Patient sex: M
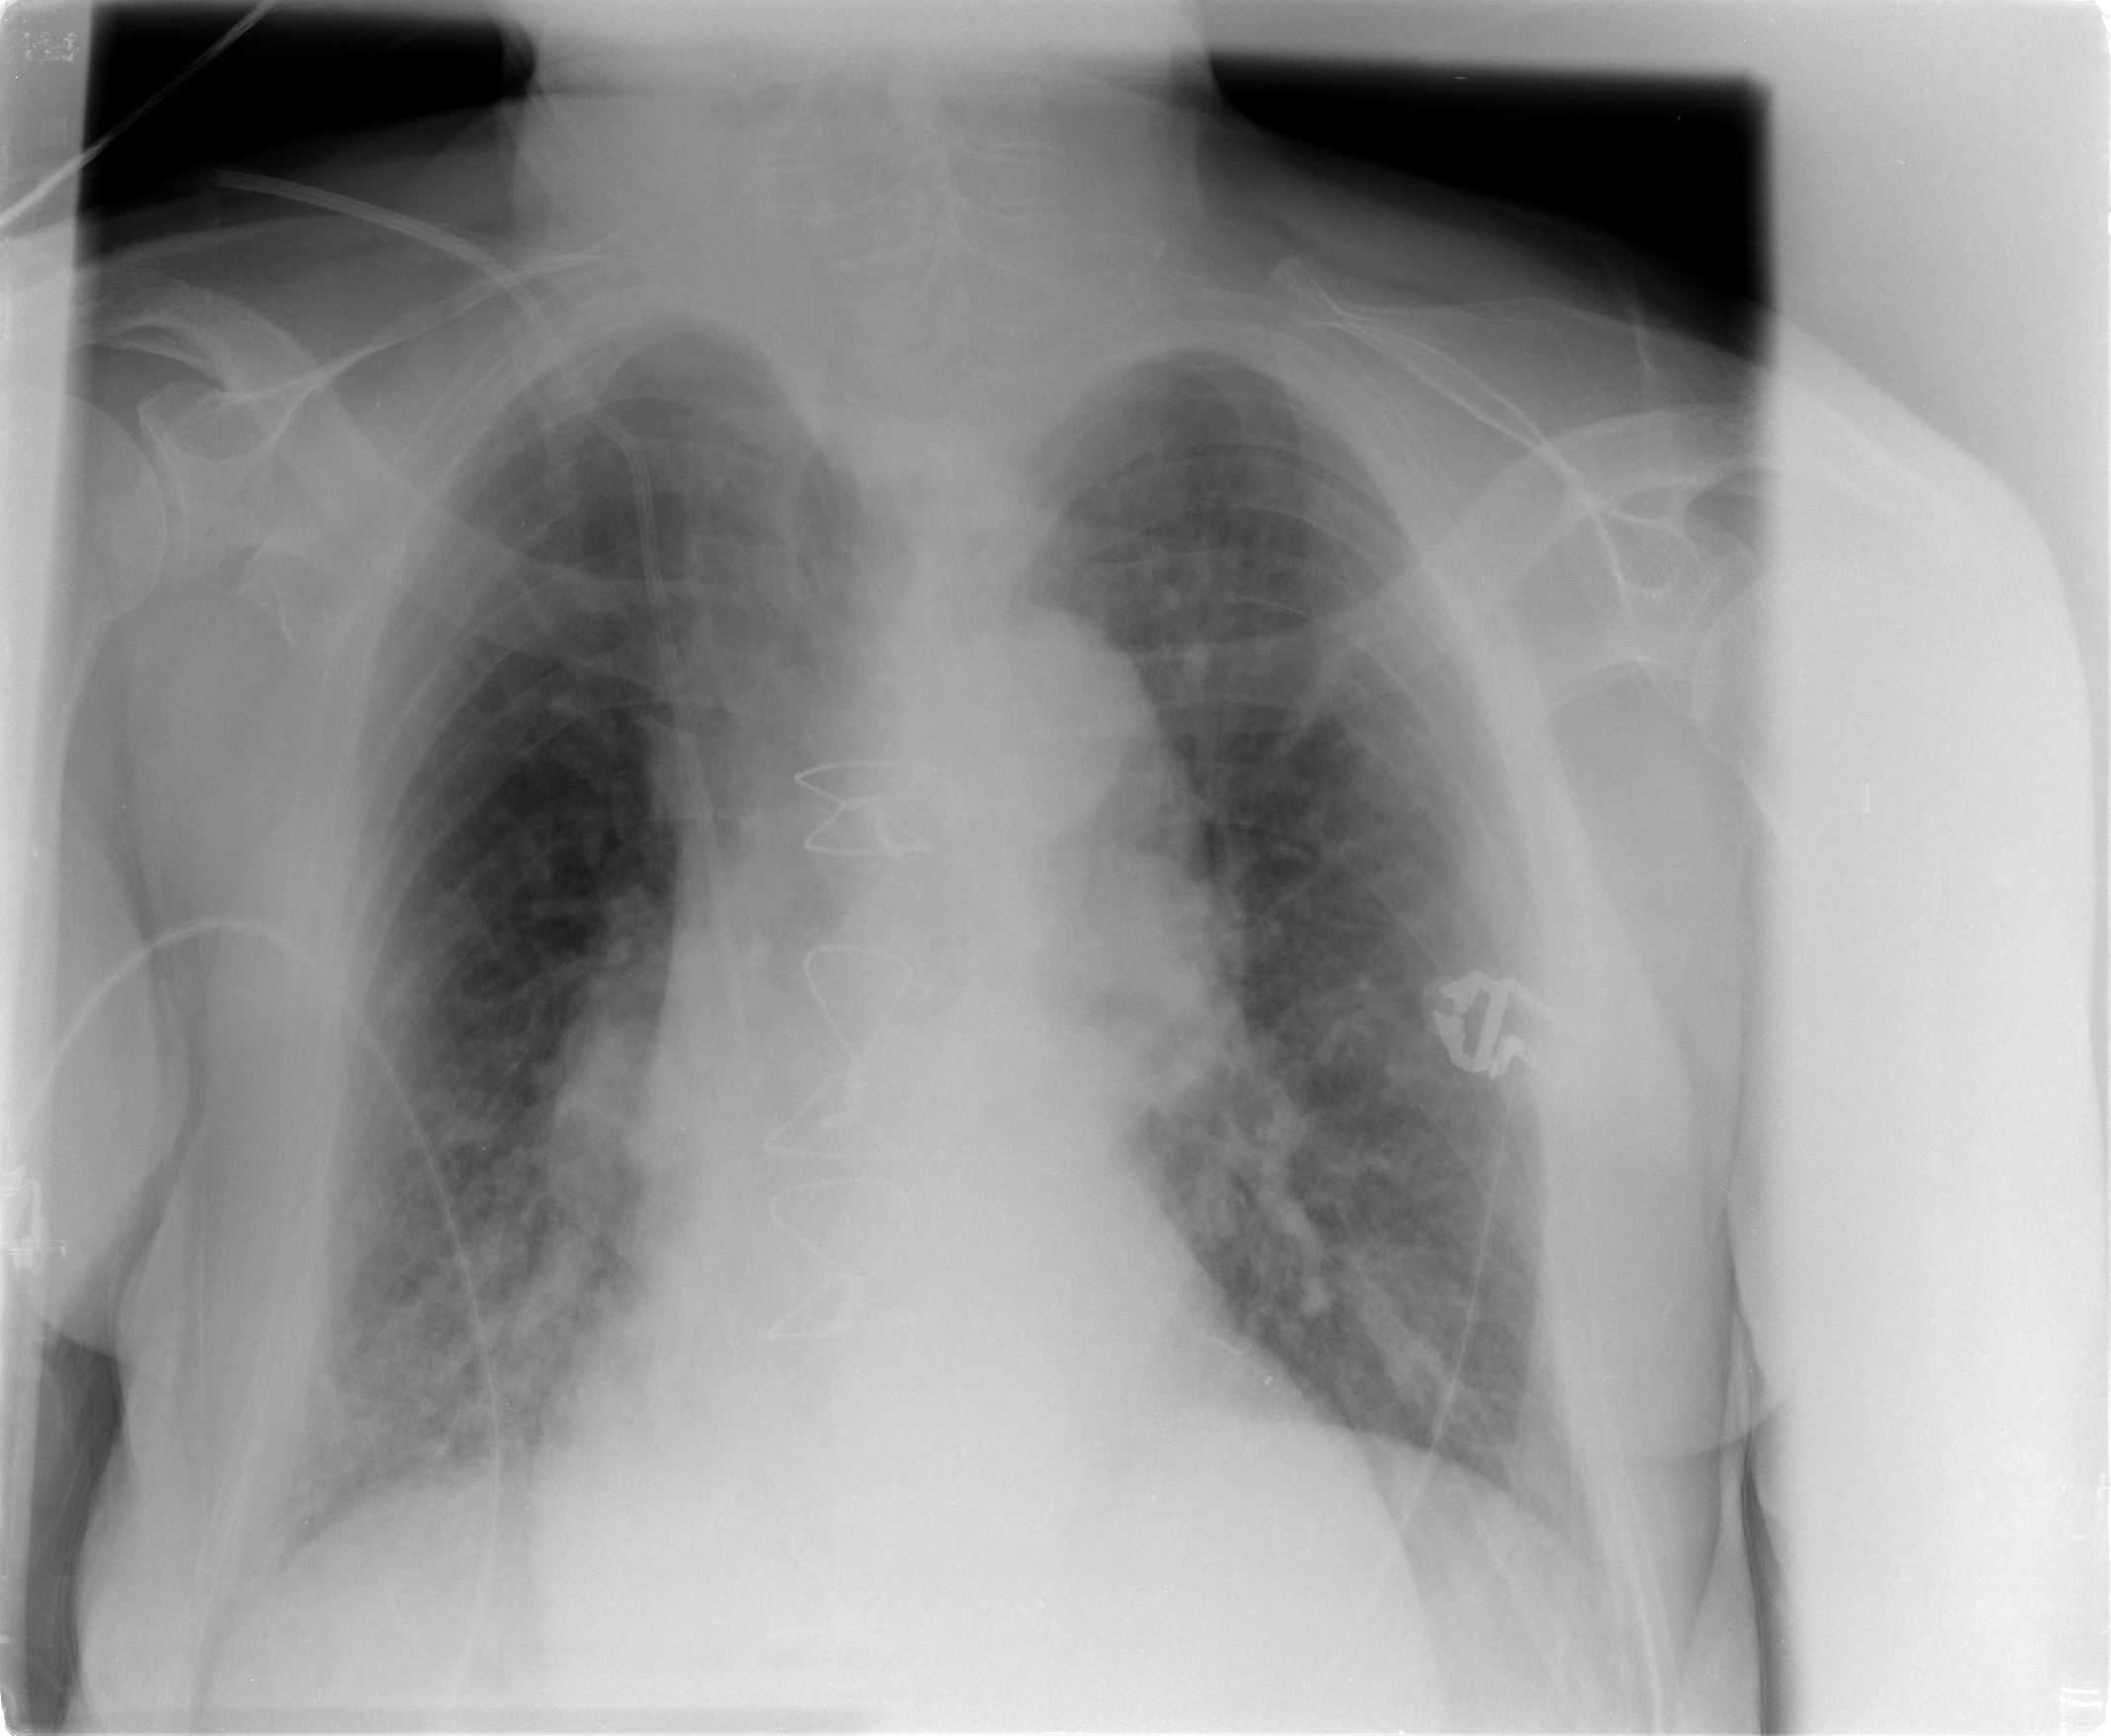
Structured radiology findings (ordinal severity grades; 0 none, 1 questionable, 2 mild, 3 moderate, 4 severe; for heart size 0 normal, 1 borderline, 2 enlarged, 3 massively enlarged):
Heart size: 1
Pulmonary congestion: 2
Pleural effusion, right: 0
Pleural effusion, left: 0
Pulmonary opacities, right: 2
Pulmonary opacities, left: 2
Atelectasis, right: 2
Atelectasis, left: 0